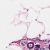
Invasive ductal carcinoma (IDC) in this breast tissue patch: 0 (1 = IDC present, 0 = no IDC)